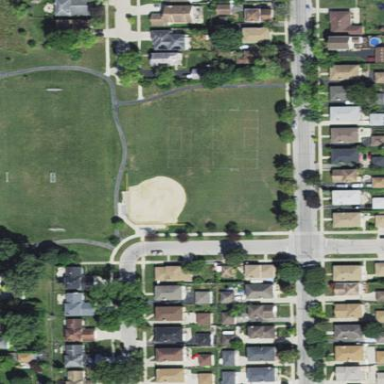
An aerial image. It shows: Baseball pitch for leisure land activities.